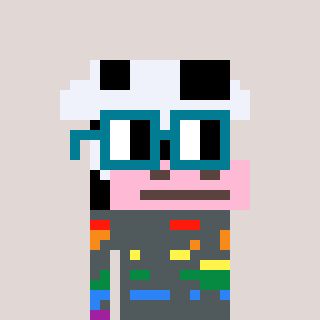
a pixel art character with square dark green glasses, a cow-shaped head and a rust-colored body on a warm background